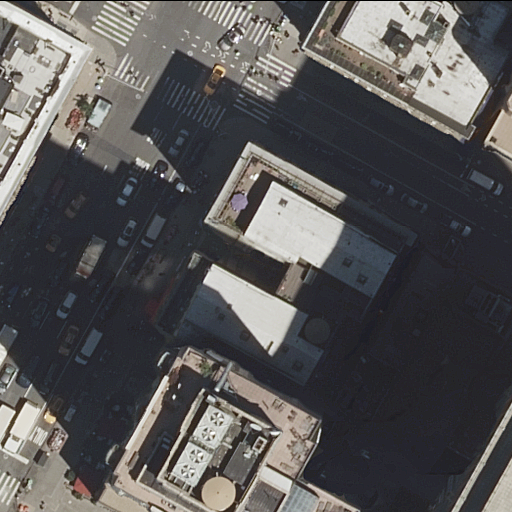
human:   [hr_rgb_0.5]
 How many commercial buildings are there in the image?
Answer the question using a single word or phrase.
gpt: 0

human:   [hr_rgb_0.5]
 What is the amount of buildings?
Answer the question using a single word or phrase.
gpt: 7

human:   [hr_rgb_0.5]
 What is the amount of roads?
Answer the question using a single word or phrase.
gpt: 4

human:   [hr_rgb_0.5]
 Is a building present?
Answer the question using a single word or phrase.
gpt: yes

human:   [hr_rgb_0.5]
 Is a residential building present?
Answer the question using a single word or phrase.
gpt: yes

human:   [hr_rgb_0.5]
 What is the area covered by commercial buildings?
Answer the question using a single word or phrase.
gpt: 0m2

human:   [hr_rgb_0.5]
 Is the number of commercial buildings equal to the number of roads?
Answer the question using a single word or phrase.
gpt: no

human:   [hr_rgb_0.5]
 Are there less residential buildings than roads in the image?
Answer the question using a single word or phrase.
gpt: no

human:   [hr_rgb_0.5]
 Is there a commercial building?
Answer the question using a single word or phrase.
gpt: no

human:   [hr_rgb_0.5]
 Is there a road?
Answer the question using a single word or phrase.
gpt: yes

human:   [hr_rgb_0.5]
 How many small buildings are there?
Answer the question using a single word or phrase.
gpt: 0

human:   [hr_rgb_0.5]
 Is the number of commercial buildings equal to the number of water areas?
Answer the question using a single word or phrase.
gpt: yes

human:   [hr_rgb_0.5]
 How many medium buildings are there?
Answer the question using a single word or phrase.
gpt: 1

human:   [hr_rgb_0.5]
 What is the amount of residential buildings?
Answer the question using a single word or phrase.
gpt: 7

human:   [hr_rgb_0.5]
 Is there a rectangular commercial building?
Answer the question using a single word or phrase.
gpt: no

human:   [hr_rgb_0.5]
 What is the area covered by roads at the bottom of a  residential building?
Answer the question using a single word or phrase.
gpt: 0m2

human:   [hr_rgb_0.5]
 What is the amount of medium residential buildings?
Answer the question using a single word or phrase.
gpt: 1

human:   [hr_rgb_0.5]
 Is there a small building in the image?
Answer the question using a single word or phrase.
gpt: no

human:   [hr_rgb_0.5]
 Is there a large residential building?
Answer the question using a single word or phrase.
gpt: yes

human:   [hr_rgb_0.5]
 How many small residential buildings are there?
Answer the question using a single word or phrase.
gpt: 0

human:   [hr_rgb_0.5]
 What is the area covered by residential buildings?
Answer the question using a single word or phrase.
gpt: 9053m2

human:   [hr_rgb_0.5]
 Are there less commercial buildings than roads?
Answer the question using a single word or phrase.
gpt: yes

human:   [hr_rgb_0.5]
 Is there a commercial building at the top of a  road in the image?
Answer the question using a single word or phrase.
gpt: no

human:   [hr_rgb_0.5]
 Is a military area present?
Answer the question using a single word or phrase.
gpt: no

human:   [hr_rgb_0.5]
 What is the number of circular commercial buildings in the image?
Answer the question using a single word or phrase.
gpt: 0

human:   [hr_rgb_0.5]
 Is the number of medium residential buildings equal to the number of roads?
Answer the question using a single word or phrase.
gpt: no

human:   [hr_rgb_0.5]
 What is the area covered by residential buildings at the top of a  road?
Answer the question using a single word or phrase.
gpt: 679m2

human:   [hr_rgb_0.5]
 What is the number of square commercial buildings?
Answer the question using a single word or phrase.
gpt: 0

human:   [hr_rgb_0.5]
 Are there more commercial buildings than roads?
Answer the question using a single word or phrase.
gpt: no

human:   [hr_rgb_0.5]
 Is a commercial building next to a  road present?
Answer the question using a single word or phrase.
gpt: no

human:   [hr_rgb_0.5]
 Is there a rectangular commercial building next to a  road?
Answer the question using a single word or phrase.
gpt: no

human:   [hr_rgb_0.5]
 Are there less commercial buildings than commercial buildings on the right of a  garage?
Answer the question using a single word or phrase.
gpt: no

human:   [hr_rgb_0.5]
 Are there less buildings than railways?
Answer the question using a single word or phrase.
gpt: no

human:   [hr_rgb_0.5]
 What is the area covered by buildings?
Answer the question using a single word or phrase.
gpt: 9053m2

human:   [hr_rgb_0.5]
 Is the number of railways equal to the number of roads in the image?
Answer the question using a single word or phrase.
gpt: no

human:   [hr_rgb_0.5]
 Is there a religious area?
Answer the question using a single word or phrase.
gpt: no

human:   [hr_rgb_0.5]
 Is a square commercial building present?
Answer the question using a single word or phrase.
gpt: no

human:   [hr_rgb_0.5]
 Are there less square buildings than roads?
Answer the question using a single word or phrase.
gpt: yes

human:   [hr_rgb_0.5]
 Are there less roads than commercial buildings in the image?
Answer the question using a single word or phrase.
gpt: no

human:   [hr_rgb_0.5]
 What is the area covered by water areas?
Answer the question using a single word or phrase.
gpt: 0m2

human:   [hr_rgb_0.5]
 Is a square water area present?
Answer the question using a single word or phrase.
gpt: no

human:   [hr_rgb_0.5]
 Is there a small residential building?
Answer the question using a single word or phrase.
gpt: no

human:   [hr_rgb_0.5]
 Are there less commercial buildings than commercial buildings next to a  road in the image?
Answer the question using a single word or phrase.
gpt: no

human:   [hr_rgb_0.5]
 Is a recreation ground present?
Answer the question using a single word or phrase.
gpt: no

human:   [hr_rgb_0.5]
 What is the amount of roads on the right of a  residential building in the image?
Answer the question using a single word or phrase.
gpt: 4

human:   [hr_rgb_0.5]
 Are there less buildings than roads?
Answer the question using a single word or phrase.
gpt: no

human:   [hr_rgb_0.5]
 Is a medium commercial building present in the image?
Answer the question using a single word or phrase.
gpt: no

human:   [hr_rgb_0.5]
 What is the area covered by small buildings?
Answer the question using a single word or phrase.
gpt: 0m2

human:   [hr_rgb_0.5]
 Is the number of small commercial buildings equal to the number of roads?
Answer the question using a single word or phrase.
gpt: no

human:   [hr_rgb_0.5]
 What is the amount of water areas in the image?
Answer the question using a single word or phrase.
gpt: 0

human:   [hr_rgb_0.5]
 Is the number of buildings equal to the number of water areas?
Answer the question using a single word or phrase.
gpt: no

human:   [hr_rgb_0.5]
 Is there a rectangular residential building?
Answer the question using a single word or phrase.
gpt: yes

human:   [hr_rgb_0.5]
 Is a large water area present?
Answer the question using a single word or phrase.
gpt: no

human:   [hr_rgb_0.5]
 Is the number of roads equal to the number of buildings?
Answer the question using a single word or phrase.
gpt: no

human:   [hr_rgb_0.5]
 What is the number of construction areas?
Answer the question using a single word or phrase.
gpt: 0

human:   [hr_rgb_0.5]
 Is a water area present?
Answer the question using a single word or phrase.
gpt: no

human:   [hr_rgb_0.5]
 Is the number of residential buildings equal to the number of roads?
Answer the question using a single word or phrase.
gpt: no

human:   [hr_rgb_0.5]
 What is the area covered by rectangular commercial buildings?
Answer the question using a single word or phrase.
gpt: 0m2

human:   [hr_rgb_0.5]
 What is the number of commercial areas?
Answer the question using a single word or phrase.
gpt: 0

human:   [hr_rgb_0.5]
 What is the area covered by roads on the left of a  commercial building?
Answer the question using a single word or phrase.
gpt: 0m2

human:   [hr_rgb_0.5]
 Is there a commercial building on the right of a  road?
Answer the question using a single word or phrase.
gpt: no

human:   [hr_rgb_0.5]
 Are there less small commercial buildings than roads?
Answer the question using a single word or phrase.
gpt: yes

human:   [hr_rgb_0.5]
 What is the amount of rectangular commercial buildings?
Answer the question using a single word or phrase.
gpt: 0

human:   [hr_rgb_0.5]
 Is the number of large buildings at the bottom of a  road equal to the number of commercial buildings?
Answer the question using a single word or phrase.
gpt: no